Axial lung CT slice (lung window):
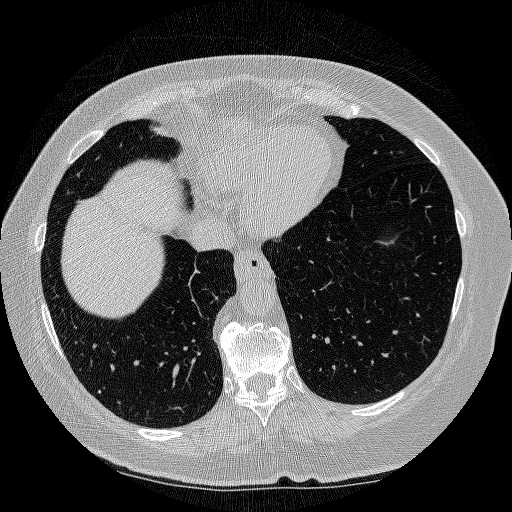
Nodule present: no